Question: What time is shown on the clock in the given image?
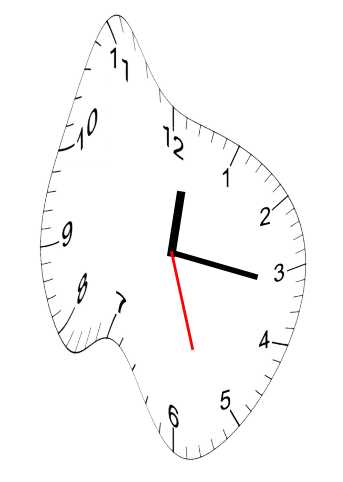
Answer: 12:16:27